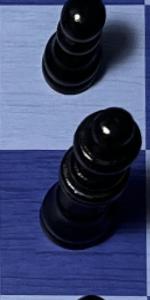
Label: Queen_Black